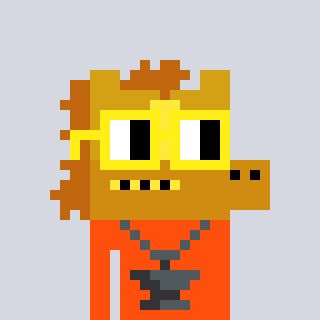
a pixel art character with square yellow glasses, a yellow horse-shaped head and a orange-colored body on a cool background